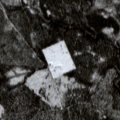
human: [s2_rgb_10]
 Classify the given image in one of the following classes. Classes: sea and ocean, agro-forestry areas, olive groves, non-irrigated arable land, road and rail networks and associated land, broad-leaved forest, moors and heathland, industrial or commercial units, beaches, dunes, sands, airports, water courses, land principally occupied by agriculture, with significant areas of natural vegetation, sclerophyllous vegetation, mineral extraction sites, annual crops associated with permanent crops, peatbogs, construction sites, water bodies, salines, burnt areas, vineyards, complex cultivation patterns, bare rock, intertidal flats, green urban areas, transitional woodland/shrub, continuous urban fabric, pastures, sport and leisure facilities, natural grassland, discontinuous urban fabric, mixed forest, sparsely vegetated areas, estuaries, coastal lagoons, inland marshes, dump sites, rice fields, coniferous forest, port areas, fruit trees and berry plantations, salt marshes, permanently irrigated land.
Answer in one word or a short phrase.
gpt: coniferous forest, mixed forest